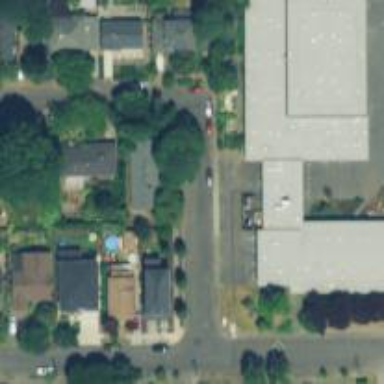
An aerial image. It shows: Residential road with sidewalk on the left side.